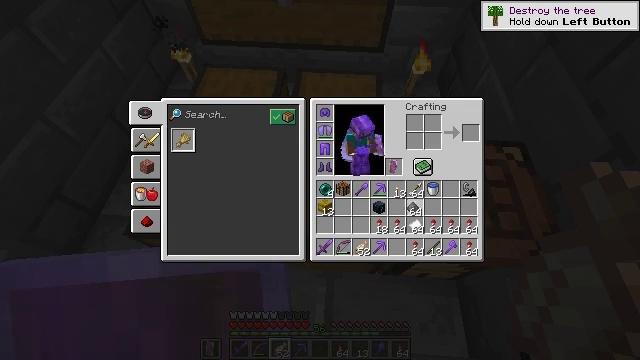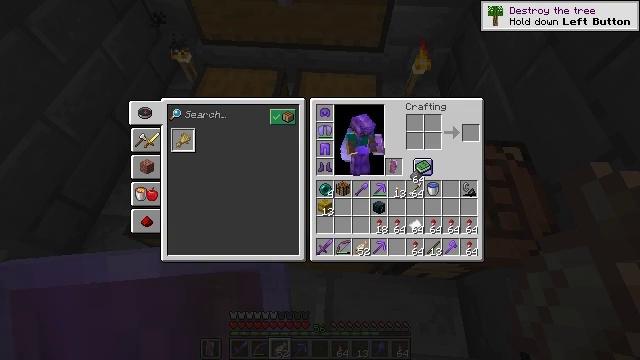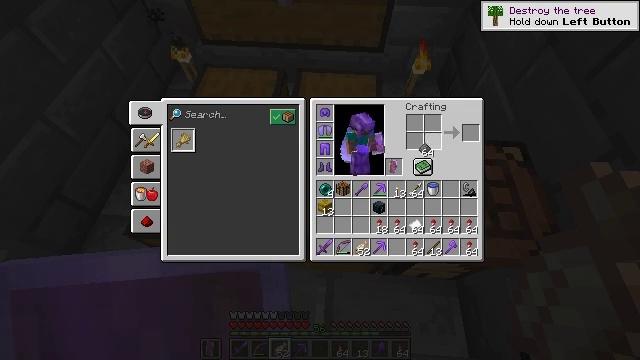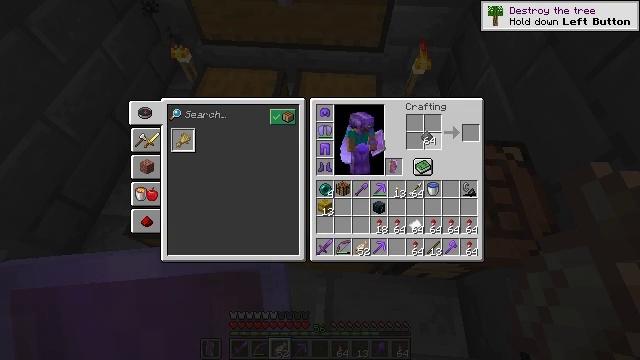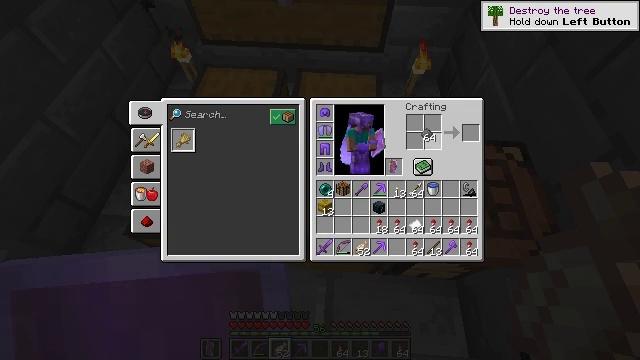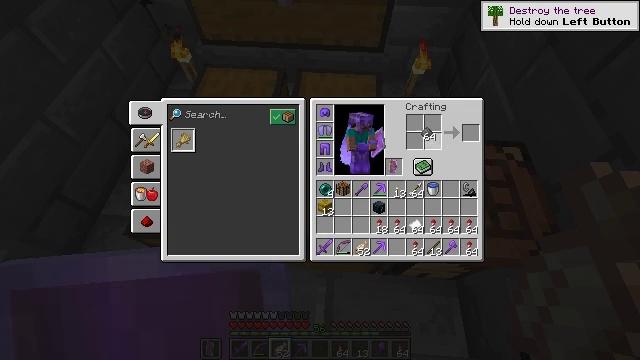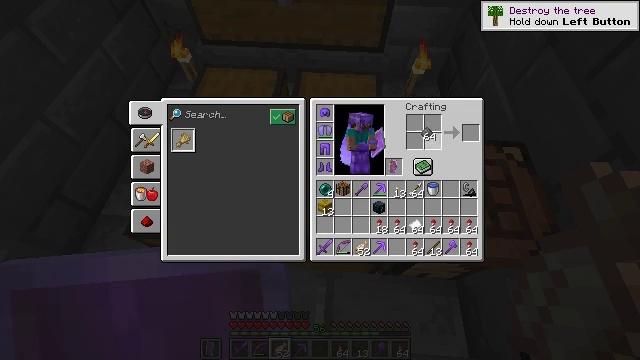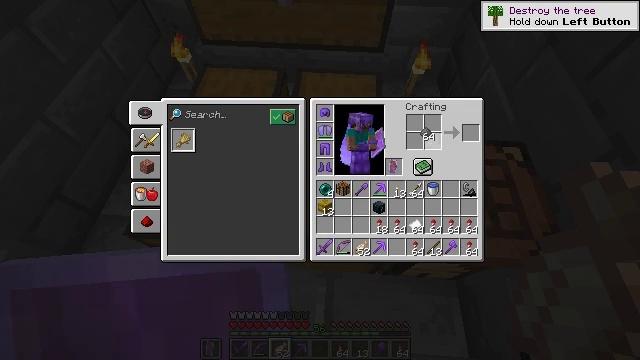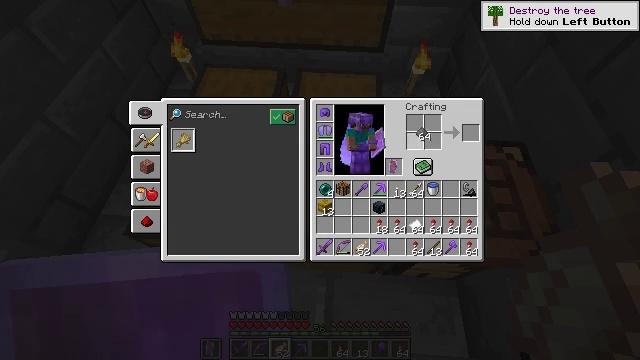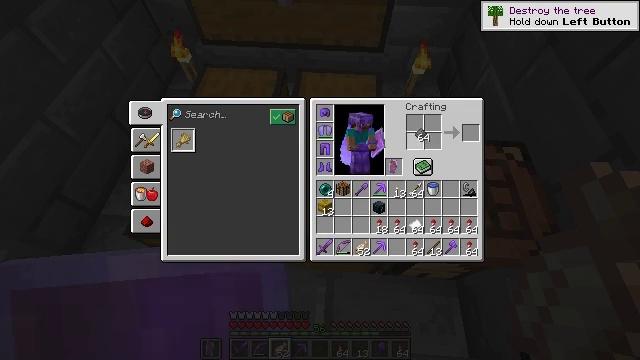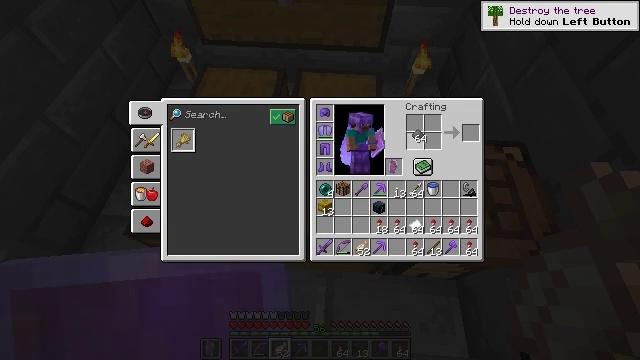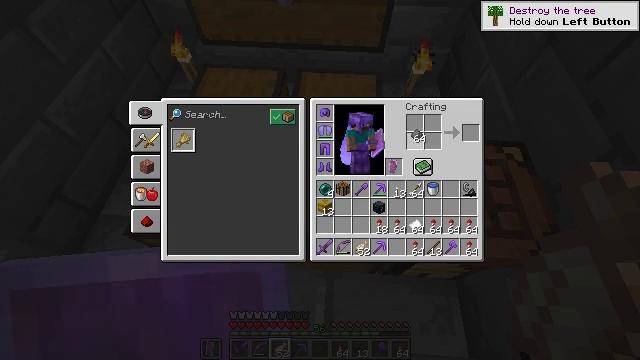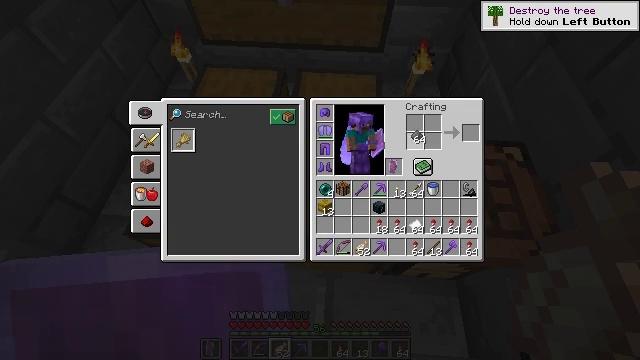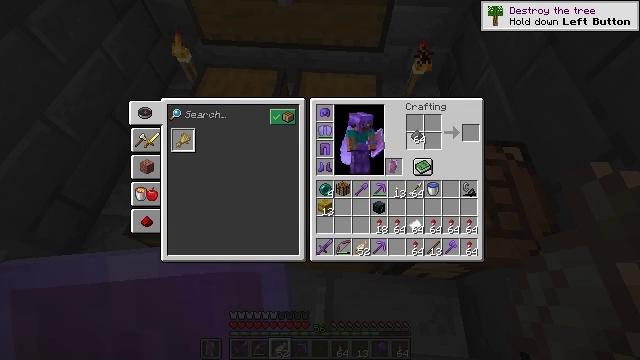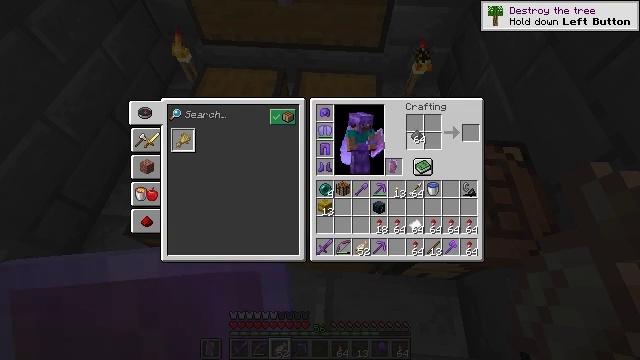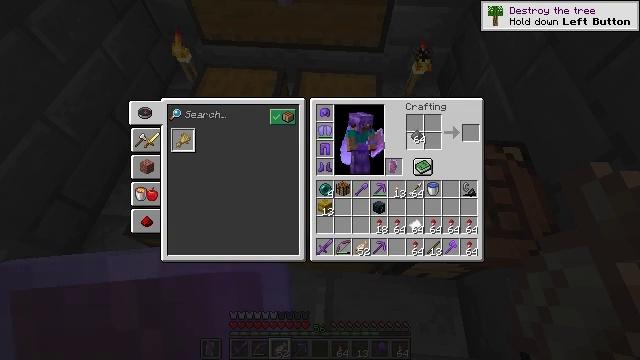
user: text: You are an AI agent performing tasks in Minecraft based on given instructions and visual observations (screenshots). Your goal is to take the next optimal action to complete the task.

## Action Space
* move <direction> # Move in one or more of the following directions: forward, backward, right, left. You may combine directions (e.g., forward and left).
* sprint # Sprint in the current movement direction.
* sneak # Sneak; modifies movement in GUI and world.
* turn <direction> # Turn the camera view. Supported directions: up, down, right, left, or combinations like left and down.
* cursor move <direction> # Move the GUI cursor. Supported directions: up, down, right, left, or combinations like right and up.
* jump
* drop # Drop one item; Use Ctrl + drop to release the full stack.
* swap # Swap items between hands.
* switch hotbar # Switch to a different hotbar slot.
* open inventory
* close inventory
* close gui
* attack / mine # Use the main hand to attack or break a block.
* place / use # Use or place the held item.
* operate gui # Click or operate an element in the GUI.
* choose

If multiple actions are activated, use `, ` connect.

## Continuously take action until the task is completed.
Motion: motion action
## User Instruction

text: Craft a firework rocket using the crafting grid.
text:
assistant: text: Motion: turn up
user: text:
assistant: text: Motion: turn right and up
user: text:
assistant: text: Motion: turn up
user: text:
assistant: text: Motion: no_op
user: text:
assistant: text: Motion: no_op
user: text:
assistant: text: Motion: no_op
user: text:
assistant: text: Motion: no_op
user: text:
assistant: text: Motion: no_op
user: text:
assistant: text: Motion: no_op
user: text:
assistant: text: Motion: no_op
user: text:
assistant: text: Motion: no_op
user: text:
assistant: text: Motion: no_op
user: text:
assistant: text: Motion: attack / mine
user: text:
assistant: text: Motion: attack / mine
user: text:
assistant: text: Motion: attack / mine
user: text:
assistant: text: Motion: no_op
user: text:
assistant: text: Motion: no_op
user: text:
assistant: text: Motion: turn down
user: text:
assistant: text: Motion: turn down
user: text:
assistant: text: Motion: turn down
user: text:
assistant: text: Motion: turn down
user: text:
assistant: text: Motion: no_op
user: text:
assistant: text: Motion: no_op
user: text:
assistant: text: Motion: no_op
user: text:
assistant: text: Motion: no_op
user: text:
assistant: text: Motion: no_op
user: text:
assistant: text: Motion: no_op
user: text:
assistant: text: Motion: attack / mine
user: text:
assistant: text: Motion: attack / mine
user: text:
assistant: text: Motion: attack / mine